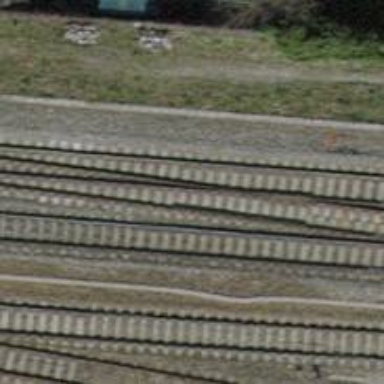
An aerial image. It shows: Siding railway line with electrified contact line for the trains.